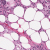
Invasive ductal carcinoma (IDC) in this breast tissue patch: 0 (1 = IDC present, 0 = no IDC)